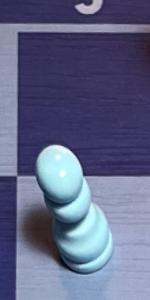
Label: Pawn_White